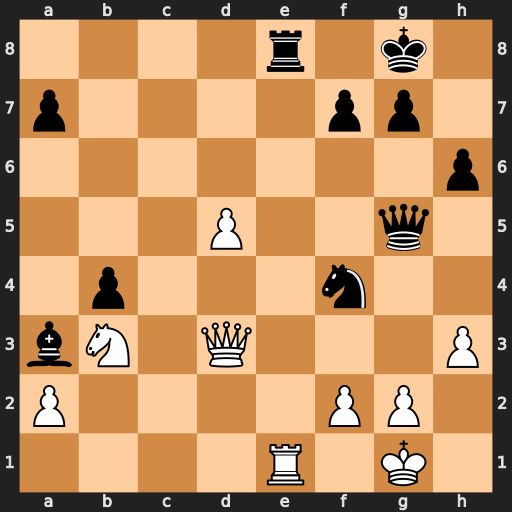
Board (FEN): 4r1k1/p4pp1/7p/3P2q1/1p3n2/bN1Q3P/P4PP1/4R1K1
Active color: w
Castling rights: -
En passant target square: -
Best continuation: Rxe8#